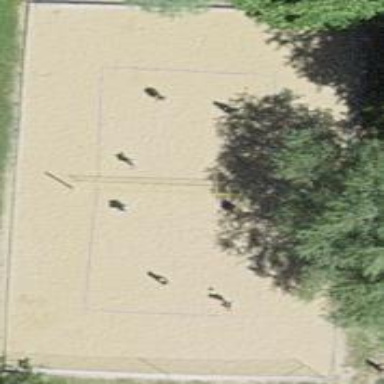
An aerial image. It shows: Beach volleyball pitch for leisure land activities.